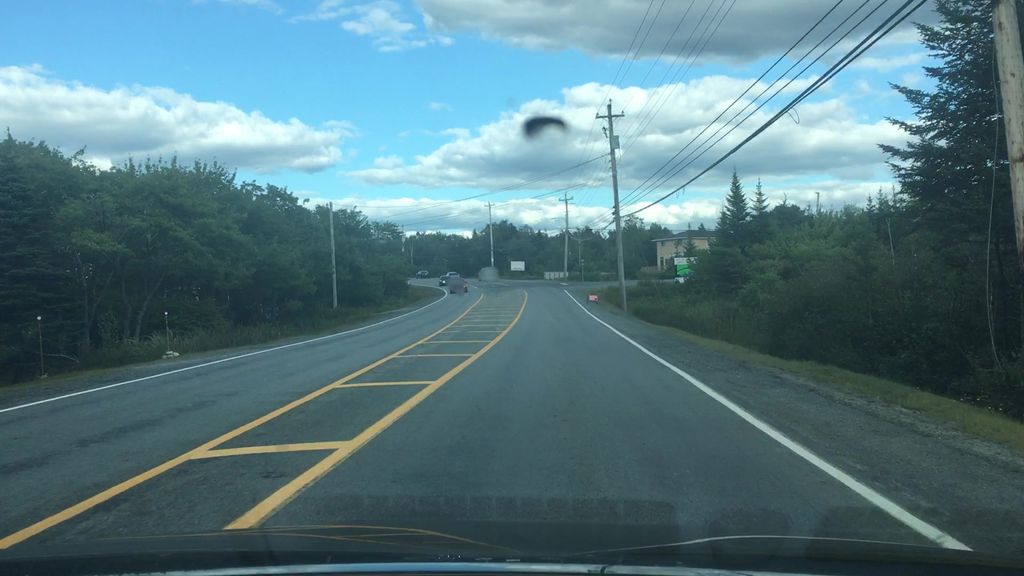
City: halifax